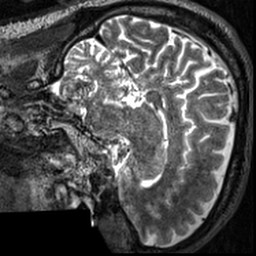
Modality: T2w
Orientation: sagittal
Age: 66
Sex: male
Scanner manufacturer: siemens
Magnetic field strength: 3 T
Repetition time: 3.2 s
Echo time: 0.567 s